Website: macys
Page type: customer-info-address
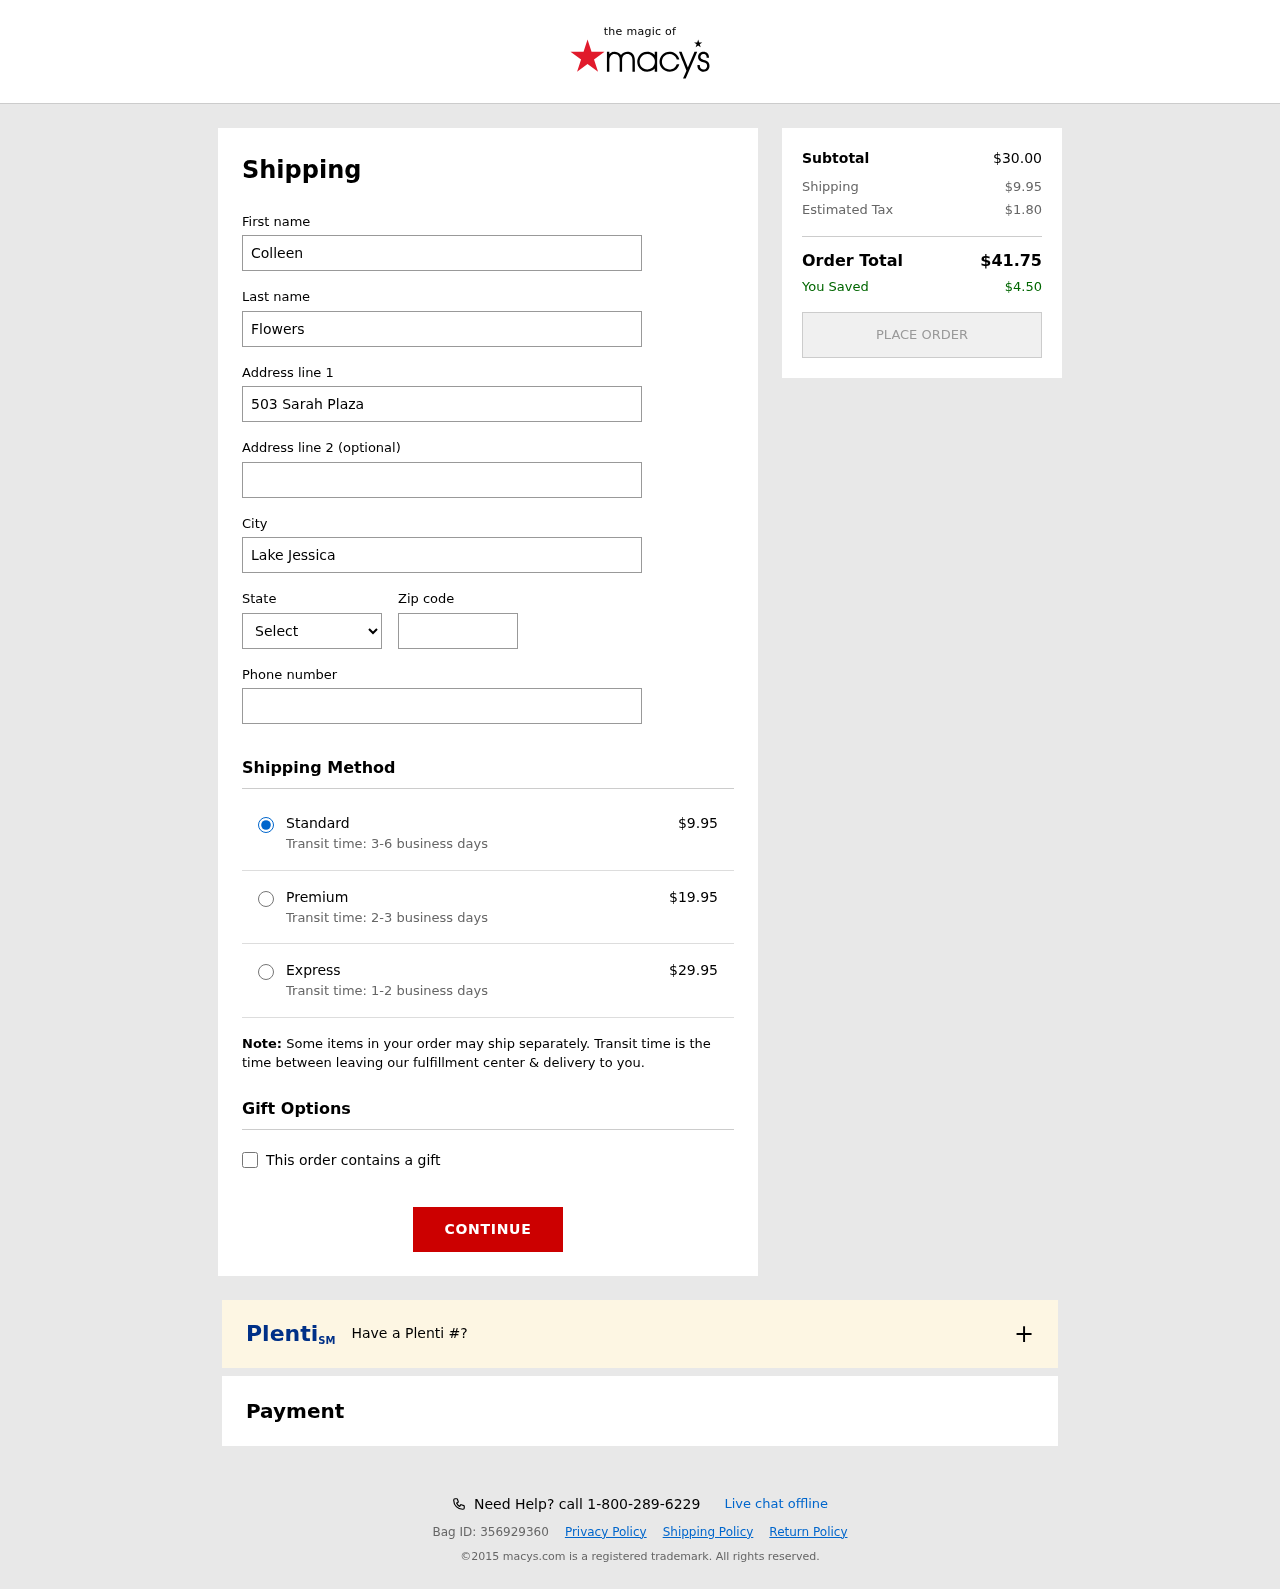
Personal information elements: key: PII_CITY
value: Lake Jessica
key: PII_FIRSTNAME
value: Colleen
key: PII_LASTNAME
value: Flowers
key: PII_PHONE
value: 3037196472
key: PII_POSTCODE
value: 11847
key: PII_STATE_ABBR
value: AR
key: PII_STREET
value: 503 Sarah Plaza
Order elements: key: ORDER_SHIPPING_COST
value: $9.95
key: ORDER_SHIPPING_COST_PREMIUM
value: $19.95
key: ORDER_SHIPPING_COST_EXPRESS
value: $29.95
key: ORDER_SUBTOTAL
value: $30.00
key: ORDER_TAX
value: $1.80
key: ORDER_TOTAL
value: $41.75
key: ORDER_SAVINGS
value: $4.50